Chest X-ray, PA view. Patient: 62 years old, sex F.
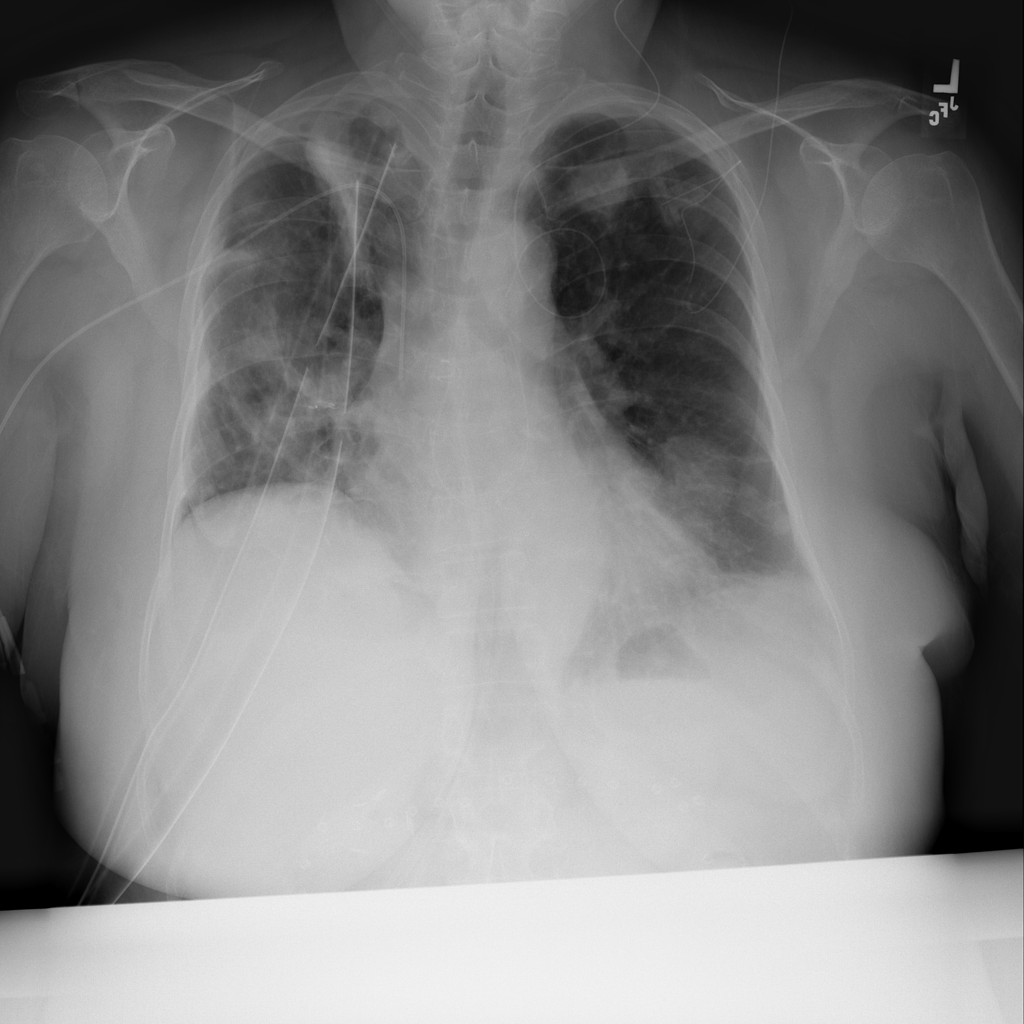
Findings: No Finding